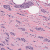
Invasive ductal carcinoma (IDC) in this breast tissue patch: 1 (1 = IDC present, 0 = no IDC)